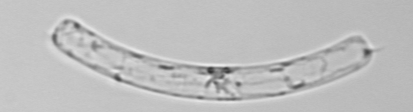
Label: Guinardia_striata